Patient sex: F
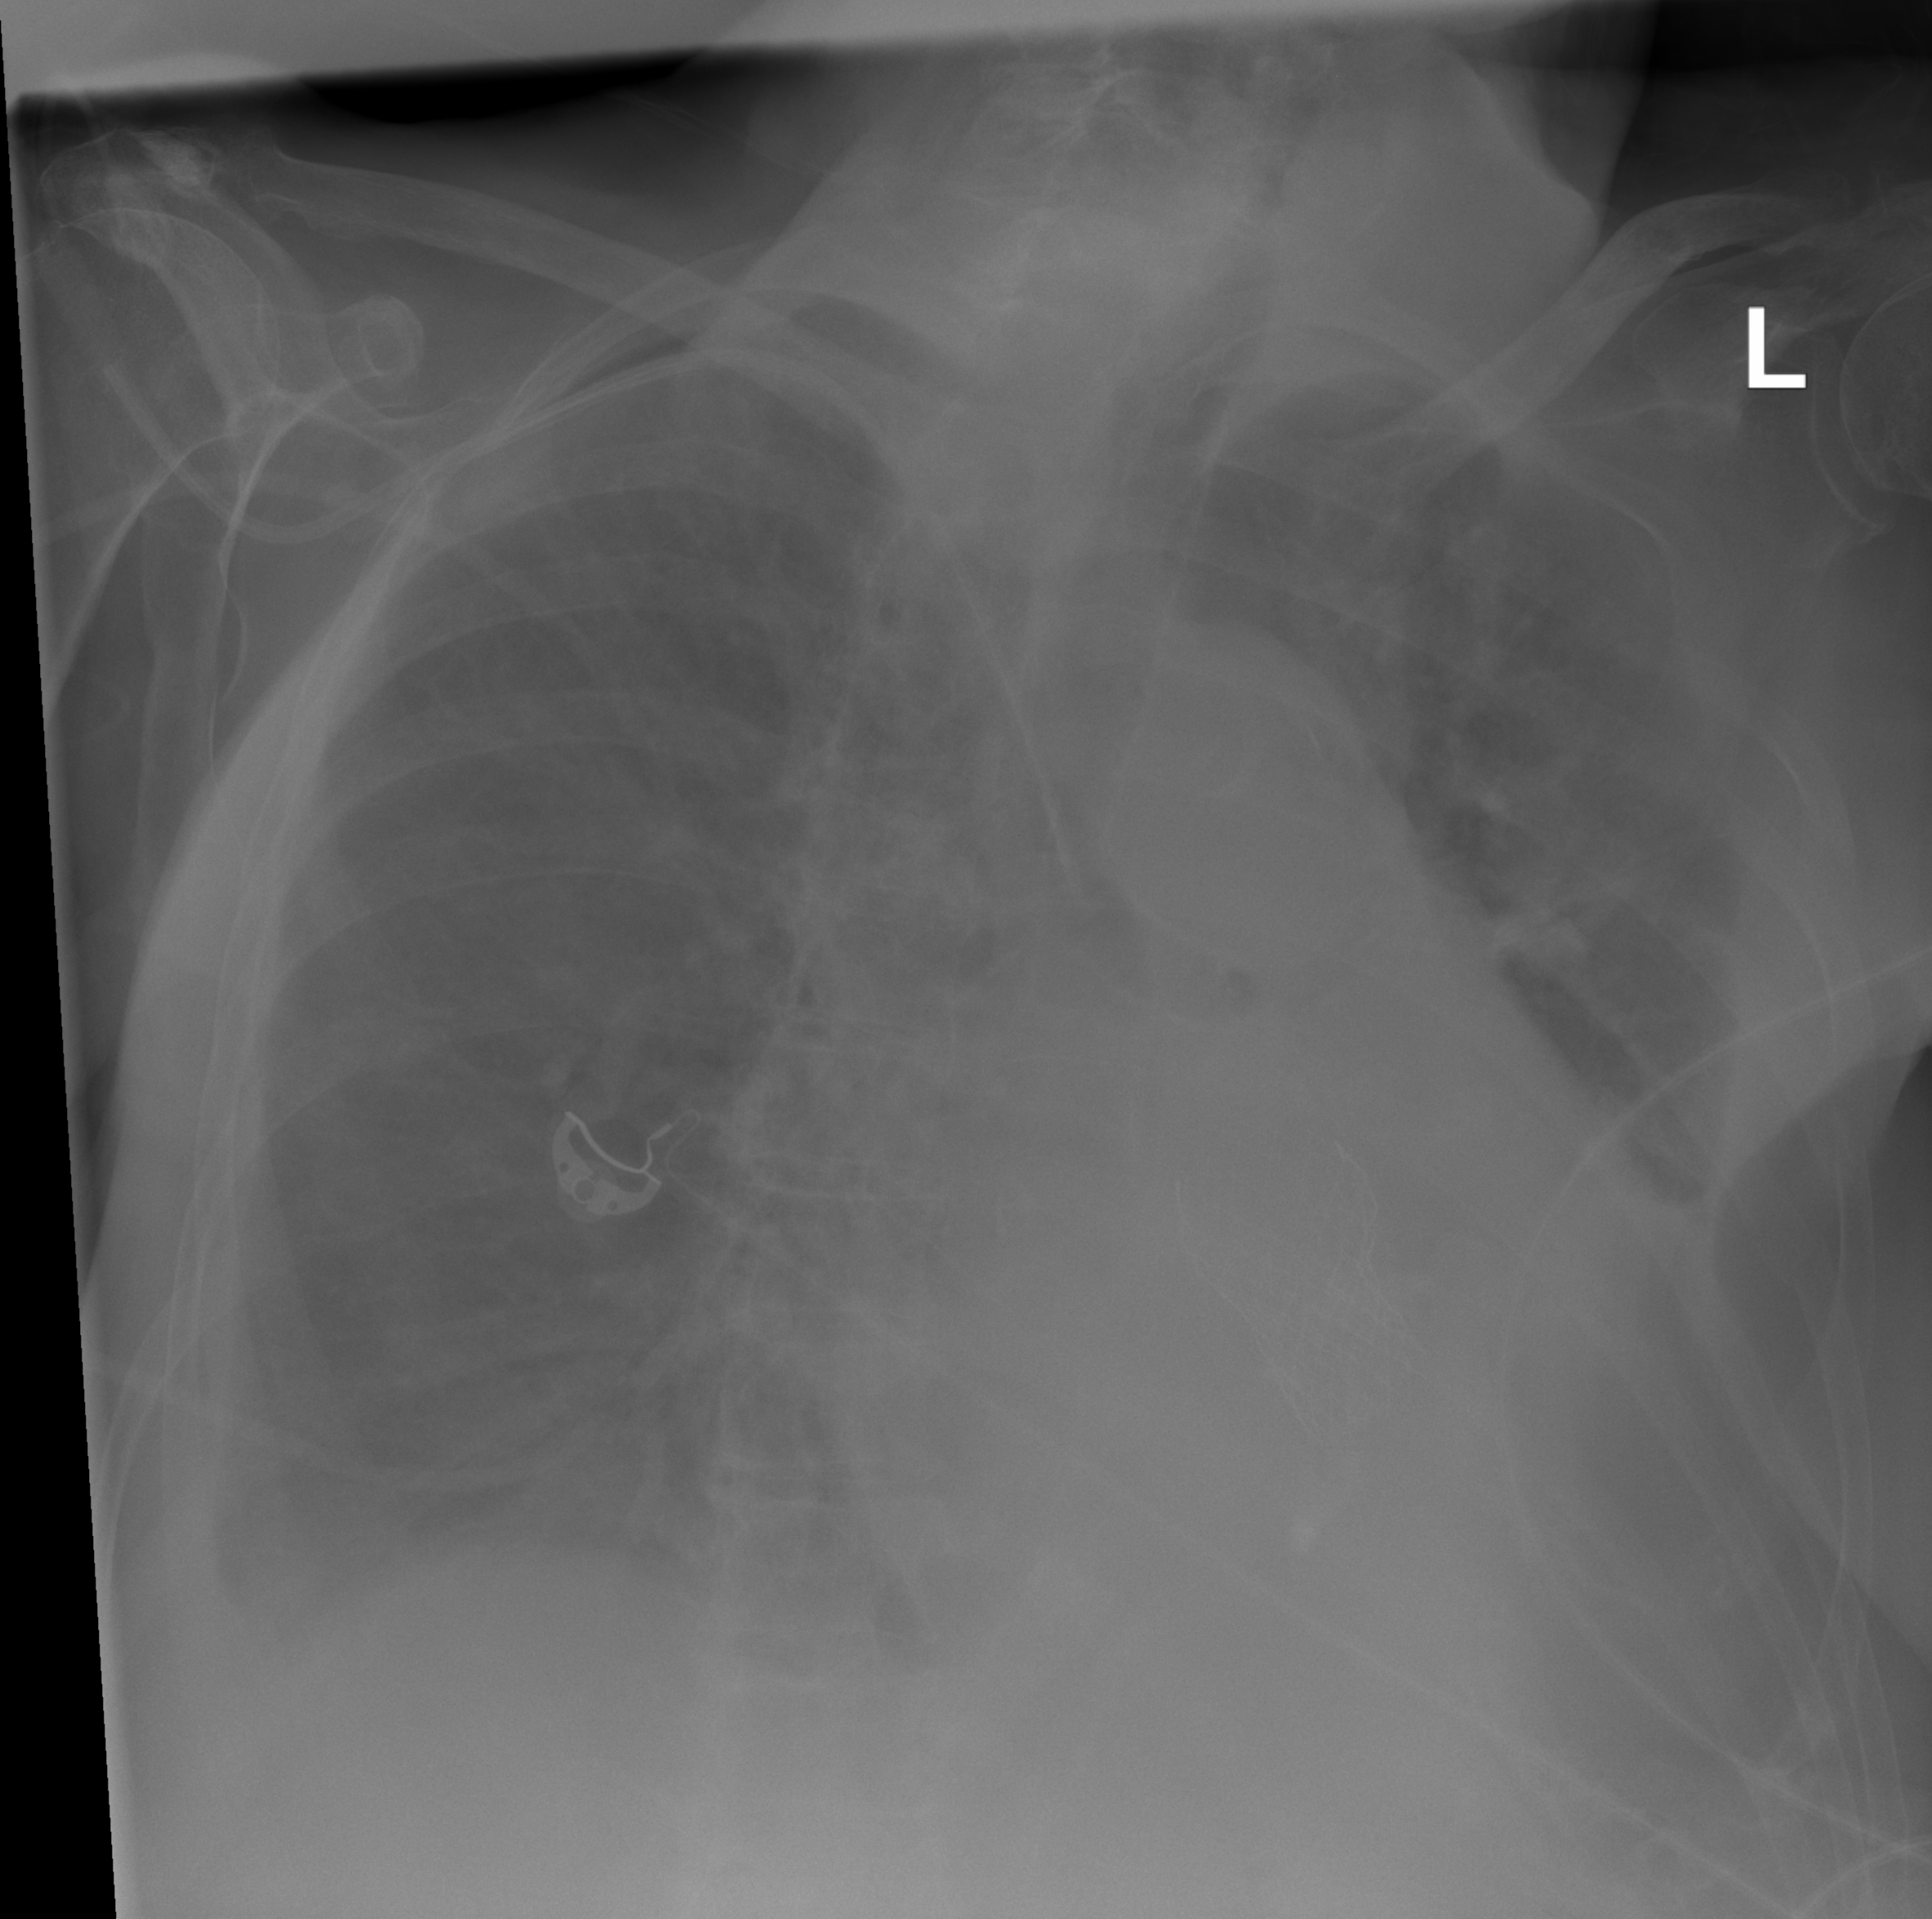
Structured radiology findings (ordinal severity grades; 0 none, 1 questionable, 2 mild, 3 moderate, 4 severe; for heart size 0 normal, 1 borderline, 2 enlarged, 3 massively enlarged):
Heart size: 2
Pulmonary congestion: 2
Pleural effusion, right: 3
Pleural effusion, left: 3
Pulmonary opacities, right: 0
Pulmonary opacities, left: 0
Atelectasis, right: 2
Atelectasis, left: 2